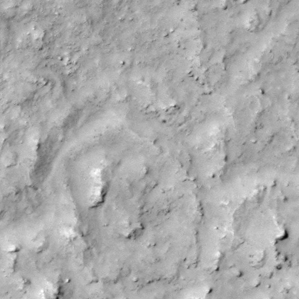
Label: non_frost